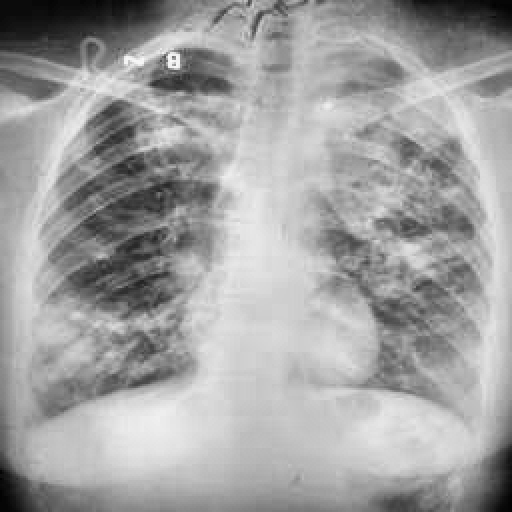
Finding: TUBERCULOSIS